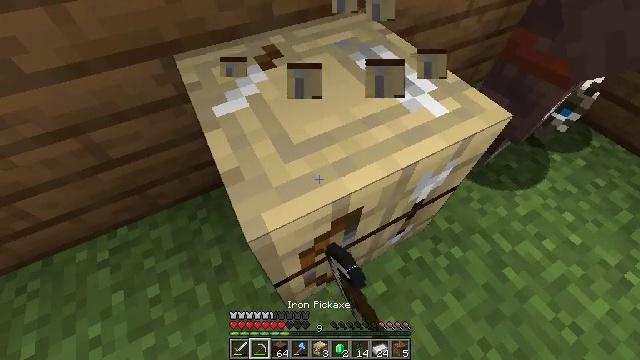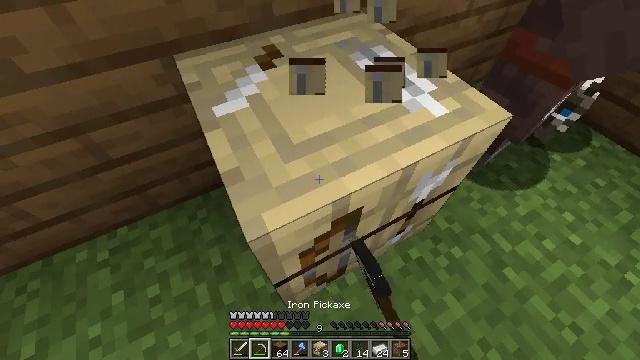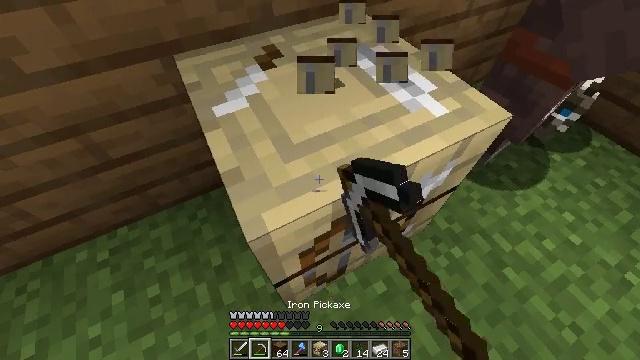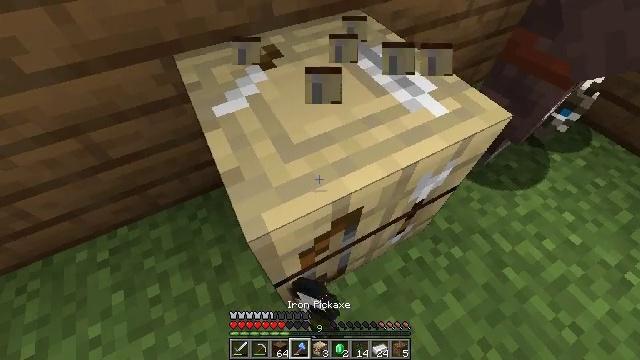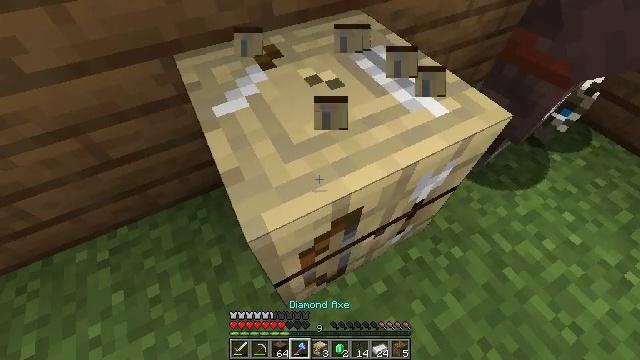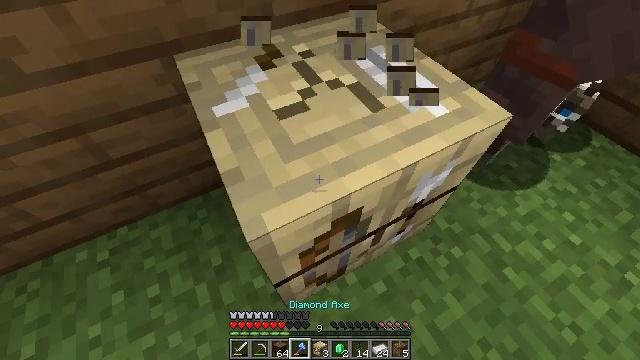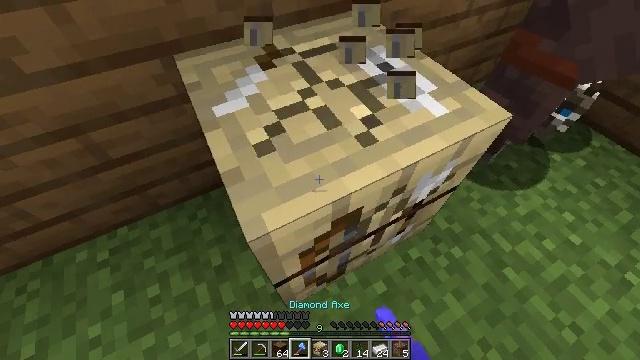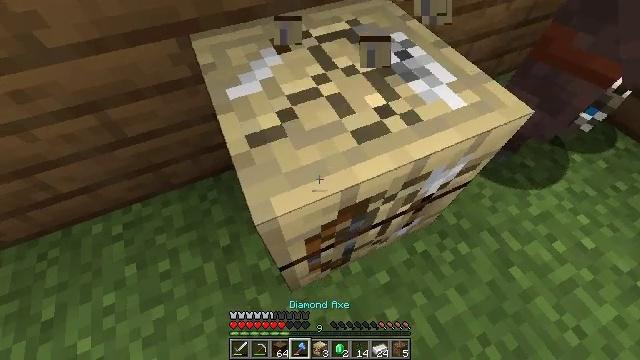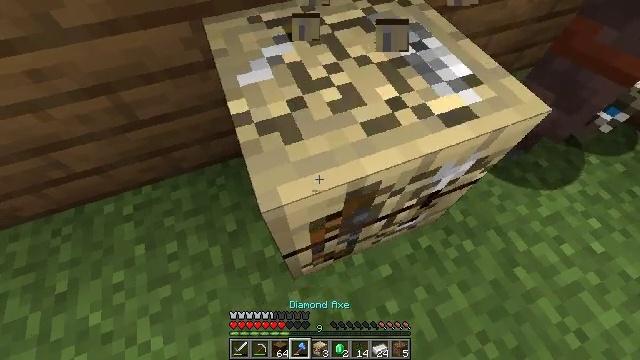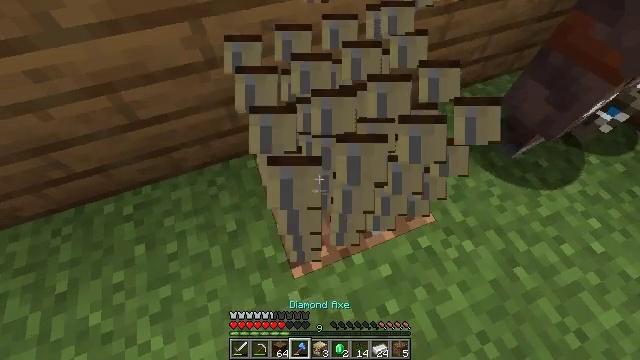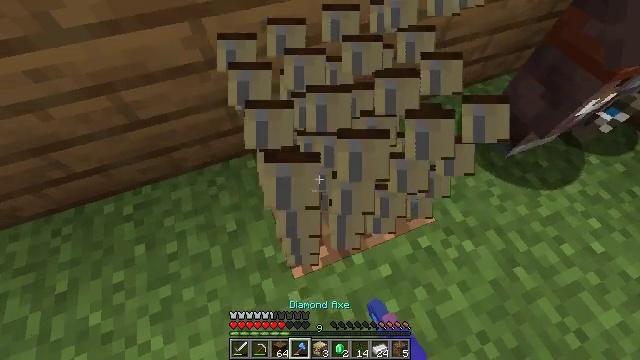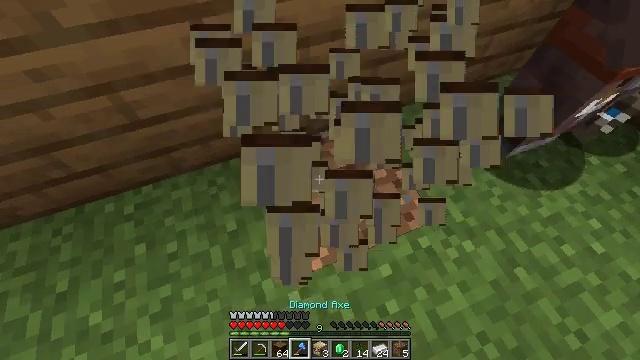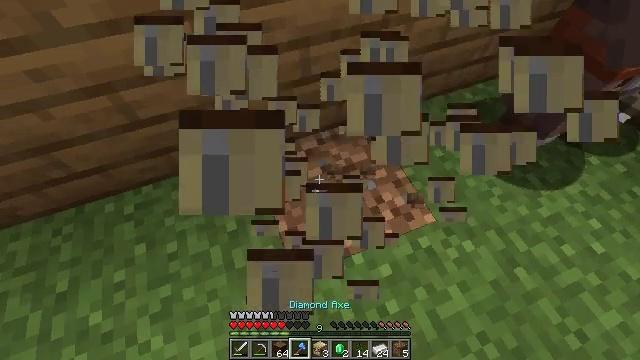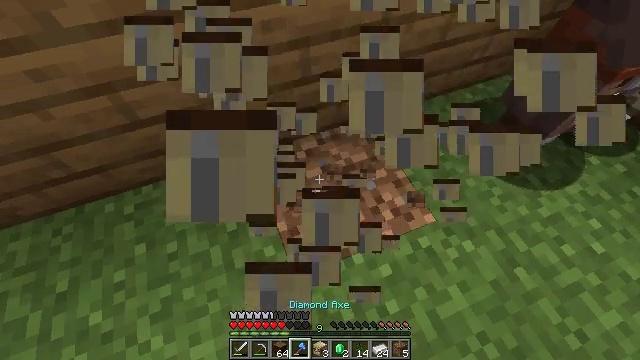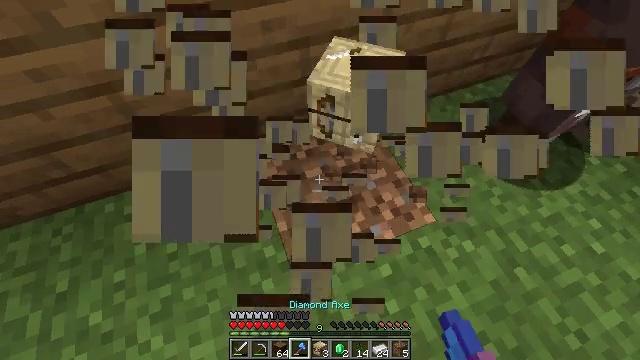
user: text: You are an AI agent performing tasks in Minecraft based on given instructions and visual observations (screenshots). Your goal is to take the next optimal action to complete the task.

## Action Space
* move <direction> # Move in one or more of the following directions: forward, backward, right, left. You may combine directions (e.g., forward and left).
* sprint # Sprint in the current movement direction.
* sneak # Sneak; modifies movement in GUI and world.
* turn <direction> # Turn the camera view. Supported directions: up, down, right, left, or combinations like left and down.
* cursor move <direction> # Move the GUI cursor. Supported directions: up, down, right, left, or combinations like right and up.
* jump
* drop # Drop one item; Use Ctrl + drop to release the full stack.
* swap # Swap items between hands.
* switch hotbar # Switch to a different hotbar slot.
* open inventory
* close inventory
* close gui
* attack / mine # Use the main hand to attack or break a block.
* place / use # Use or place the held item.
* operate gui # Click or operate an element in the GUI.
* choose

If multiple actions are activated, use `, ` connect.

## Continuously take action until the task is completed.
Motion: motion action
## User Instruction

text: Get the fletching table back into the inventory.
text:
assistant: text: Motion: attack / mine
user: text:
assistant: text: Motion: attack / mine
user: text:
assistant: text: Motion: attack / mine, switch to hotbar 4
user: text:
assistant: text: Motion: attack / mine, switch to hotbar 4
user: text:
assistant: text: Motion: attack / mine, switch to hotbar 4
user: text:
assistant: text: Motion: attack / mine
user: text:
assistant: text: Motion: turn left and down, attack / mine
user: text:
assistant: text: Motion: turn left and down, attack / mine
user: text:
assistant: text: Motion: attack / mine
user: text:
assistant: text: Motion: attack / mine
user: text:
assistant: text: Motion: attack / mine
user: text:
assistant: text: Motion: attack / mine
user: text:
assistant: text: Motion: attack / mine
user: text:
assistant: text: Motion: attack / mine
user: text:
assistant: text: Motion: attack / mine